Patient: sex F, age 58
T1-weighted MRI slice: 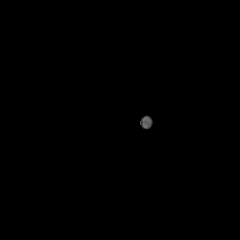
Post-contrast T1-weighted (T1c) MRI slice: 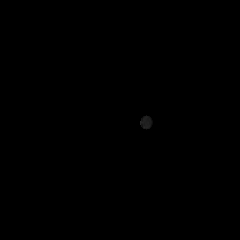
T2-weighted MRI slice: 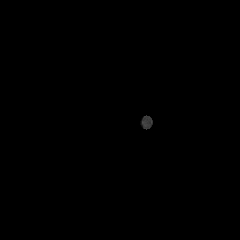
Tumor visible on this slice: no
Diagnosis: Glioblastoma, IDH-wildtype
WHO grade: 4